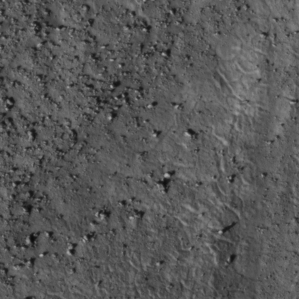
Label: non_frost